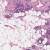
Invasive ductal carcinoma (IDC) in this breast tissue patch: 1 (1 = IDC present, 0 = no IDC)